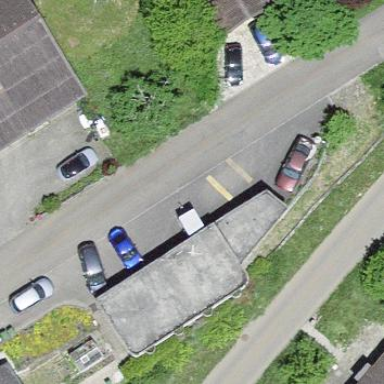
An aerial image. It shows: Garage.